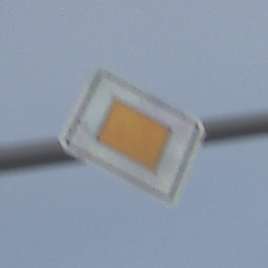
Verkehrszeichen: Vorfahrtsstrasse
Umgebung: Outdoor, Nature
Tageszeit: MorningAfternoon
Wetter: PartlyCloudy
Licht: Natural
Jahreszeit: NotSpecified
Kontrast: HighContrast